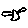
Label: bird